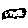
Label: line